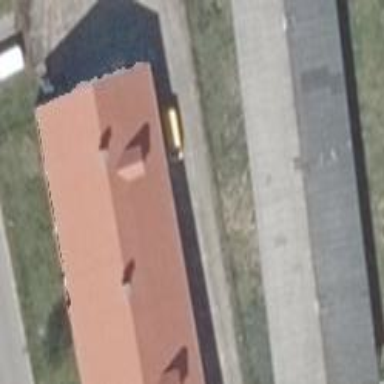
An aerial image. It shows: Stable building with gabled roof covered in red roof tiles.